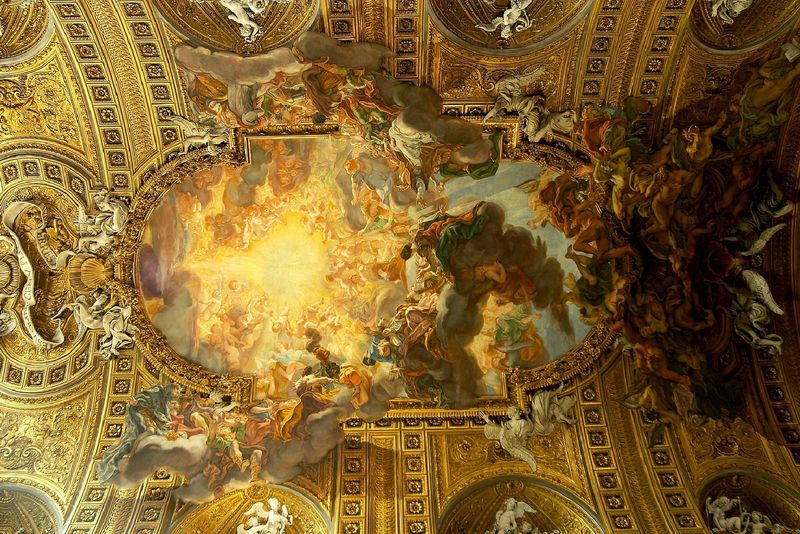
Titel: Deckengemälde “Anbetung des Namens Jesu” in Il Gesù in Rom
Künstler: Giovanni Battista Gaulli
Standort: Rom, Il Gesù (EU - I - Latium)
Schlagwörter: blau, feuer, flügel, gemälde, gott, himmel, kampf, nackt, wolken, gelb, menschen, hell, licht, weiss, gebäude, wolke, muster, architektur, barock, mensch, bild, kirche, sonne, gewand, gold, decke, personen, renaissance, fliegen, pferd, engel, putto, bogen, figuren, kuppel, stuck, leiber, paradies, gewölbe, dom, flammen, schweben, altar, fleigen, jesus, götter, fresken, erscheinung, kassetten, heilige, fresko, prunk, bänder, fresco, himmelfahrt, nischen, michelangelo, glorie, heiliger geist, deckenfresko, sixtinische kapelle, dechengemälde, hl, erscheining, fliegen#, gecke, gloroe